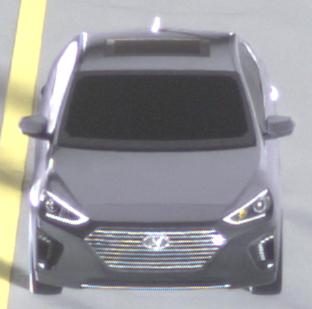
Make: Hyundai
Model: IONIQ Hybrid
Detailed model: IONIQ (AE) Hybrid
Model produced from: 2016/10
Model produced until: 2018/08
Doors: 5
Color: black
Road condition: dry road
Daytime: midday
Contrast: medium contrast